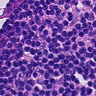
Metastatic tissue present: no